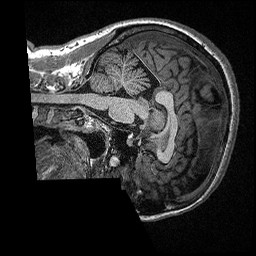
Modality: T1w
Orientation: sagittal
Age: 42
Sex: female
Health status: healthy
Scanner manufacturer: siemens
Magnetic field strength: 3 T
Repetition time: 2.3 s
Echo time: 0.00298 s